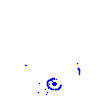
Particle: kaon